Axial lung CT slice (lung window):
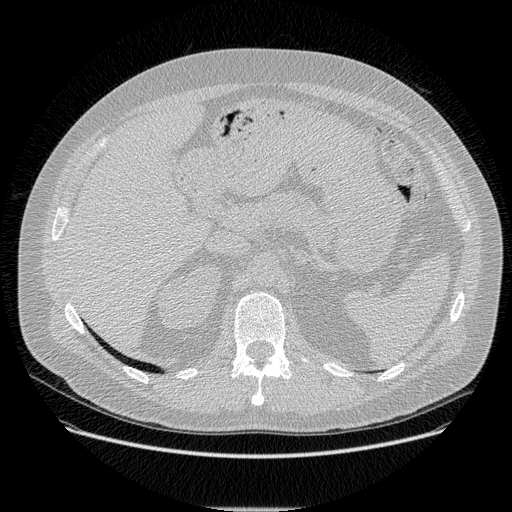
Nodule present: no